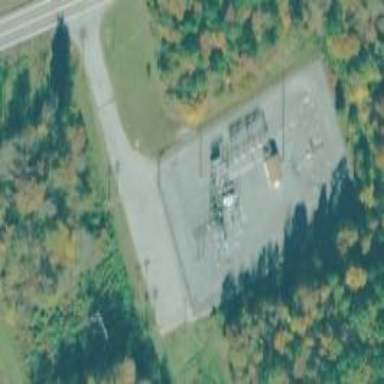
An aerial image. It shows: Distribution substation surrounded by fence.